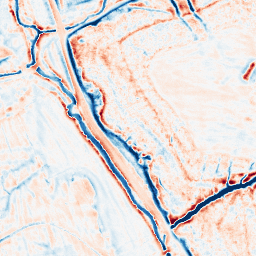
Category: edge_preserving
Decomposition family: bilateral
Decomposition parameters: d: 15
sigma_color: 150
sigma_space: 75
Upsampling method: edge_directed
Upsampling parameters: scale: 4
Upsampling scale: 4